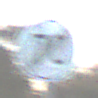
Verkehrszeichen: EndeGeschwindigkeit70
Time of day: SunriseSunset
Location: Outdoor (Nature)
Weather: Clear
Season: Winter
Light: Natural